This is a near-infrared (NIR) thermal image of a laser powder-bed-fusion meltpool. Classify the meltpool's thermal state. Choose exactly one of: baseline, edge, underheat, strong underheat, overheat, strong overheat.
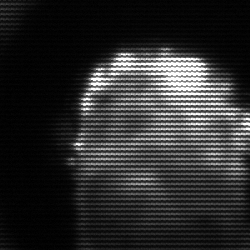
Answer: baseline